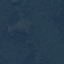
Land use / land cover class: Forest